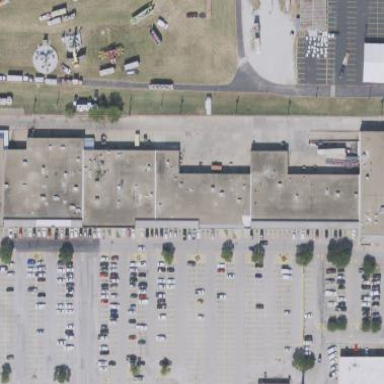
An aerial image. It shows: Retail building.